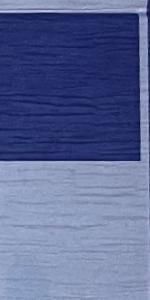
Label: Empty